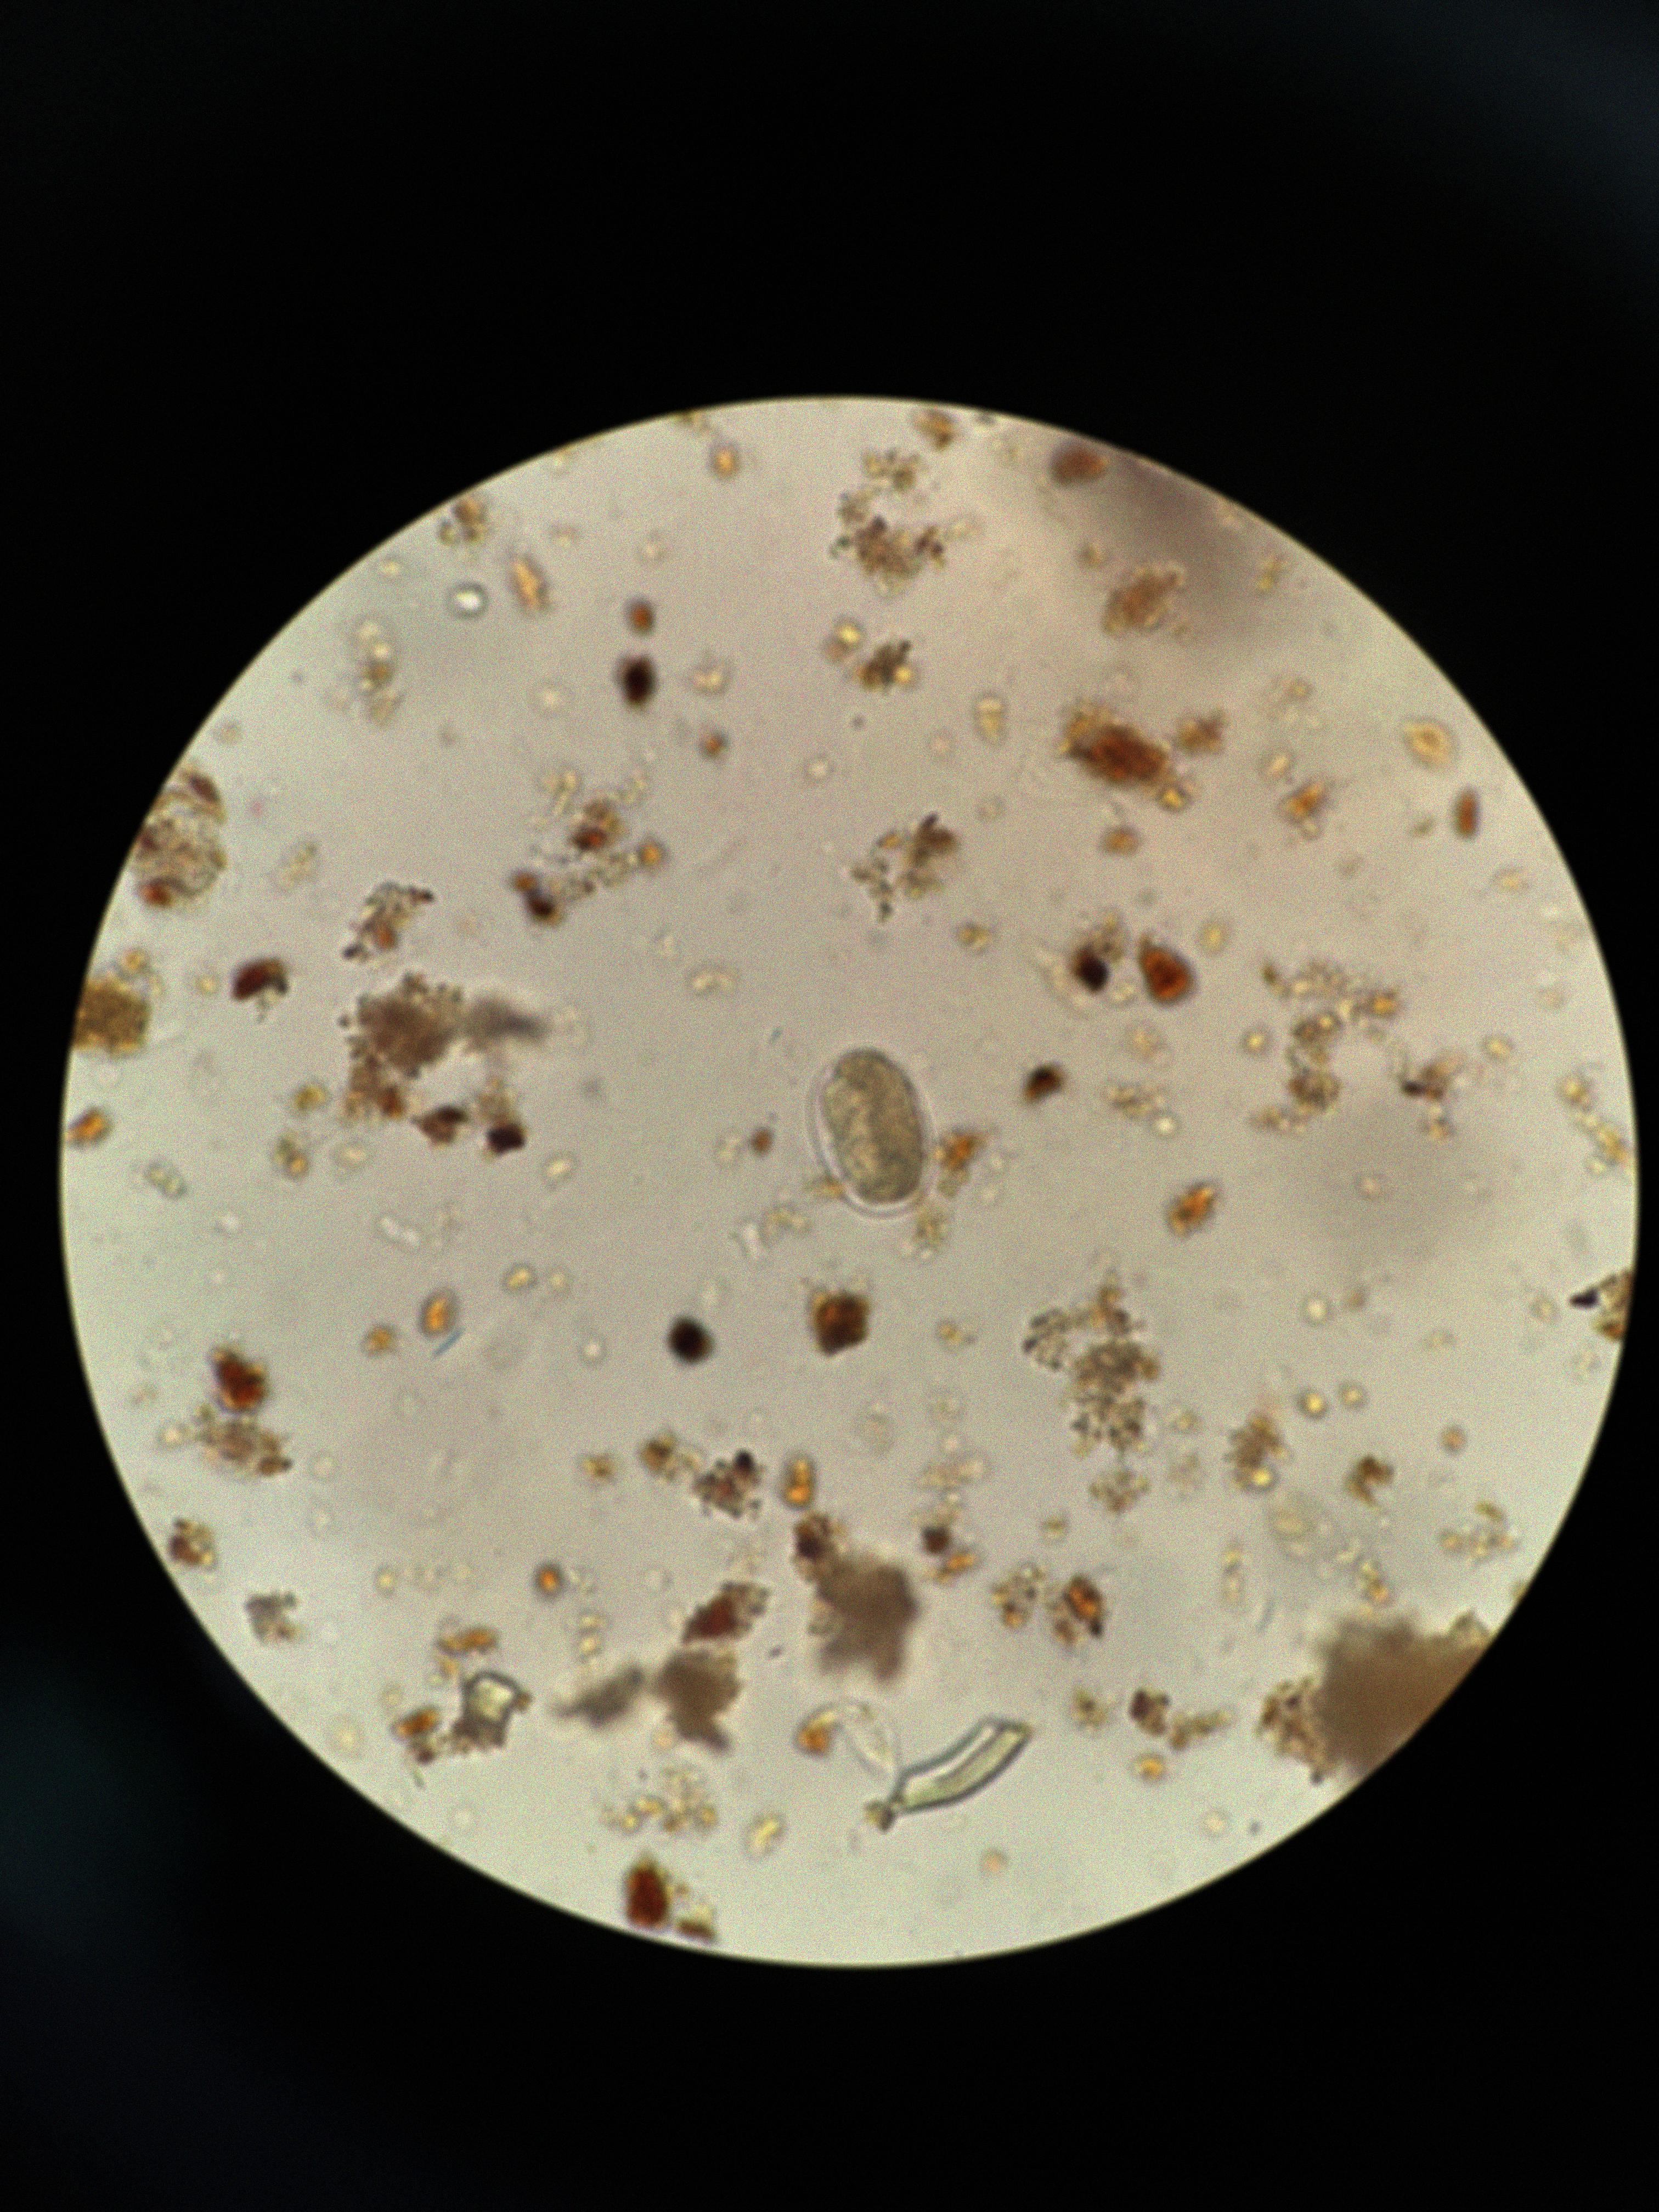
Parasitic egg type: Hookworm egg